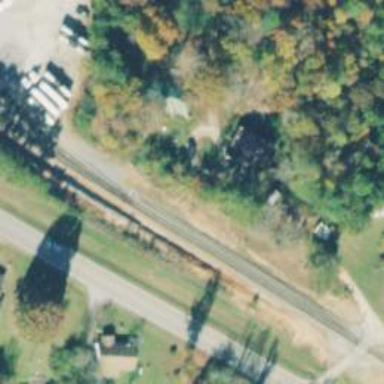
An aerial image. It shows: Railway spur junction.